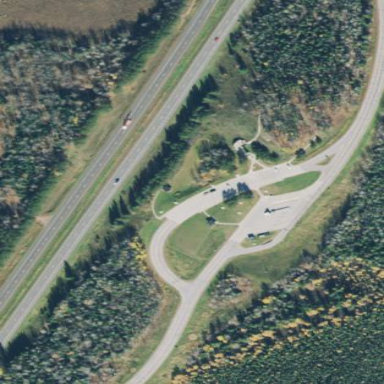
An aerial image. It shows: Rest area on the road.